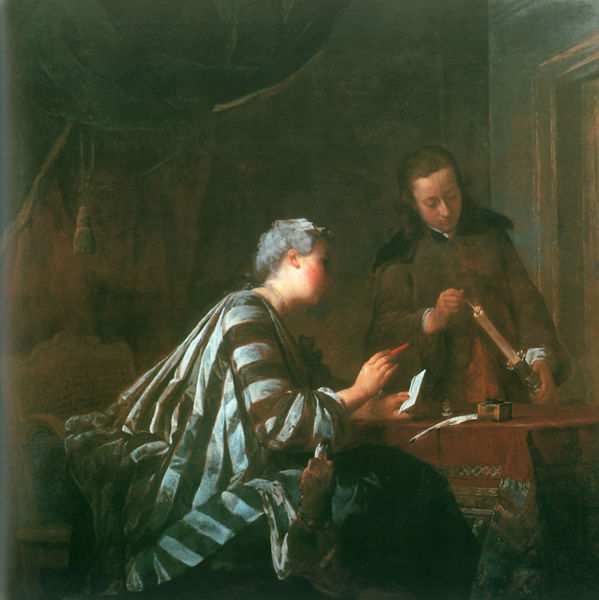
Titel: Die Briefsieglerin
Künstler: Jean-Baptiste Siméon Chardin
Institution: Berlin, Schloss Charlottenburg
Schlagwörter: blau, dunkel, feder, feuer, gemälde, mann, schatten, umhang, weiß, menschen, sitzen, braun, frau, kleid, licht, männer, schwarz, stuhl, tisch, tür, zeichnung, blick, rot, tuch, anzug, diener, kleidung, stehen, tischdecke, tischtuch, vorhang, gewand, mantel, paar, personen, rouge, arbeit, papier, sitzt, gestreift, kerze, streifen, leuchter, quaste, umgang, flamme, zettel, druck, leinwand, fass, stift, tinte, kerzenständer, kerzenhalter, brief, schreiben, siegel, tintenfass, brau, grundriss, anzünden, streichholz, drottel, selssel